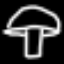
Label: mushroom